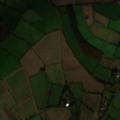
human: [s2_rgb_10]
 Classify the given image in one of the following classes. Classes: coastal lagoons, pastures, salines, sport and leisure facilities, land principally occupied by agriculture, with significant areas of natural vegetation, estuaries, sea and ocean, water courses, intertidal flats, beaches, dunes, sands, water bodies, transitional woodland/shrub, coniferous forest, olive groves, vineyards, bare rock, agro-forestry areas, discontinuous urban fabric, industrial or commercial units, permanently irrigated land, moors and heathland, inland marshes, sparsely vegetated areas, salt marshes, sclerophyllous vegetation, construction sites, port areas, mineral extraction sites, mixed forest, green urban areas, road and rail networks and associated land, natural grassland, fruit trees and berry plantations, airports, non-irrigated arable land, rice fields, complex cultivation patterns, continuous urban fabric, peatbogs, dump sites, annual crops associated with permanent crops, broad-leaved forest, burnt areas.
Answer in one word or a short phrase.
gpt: non-irrigated arable land, pastures